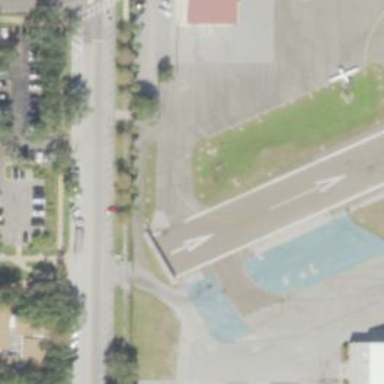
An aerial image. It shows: Image of taxiway at airport.